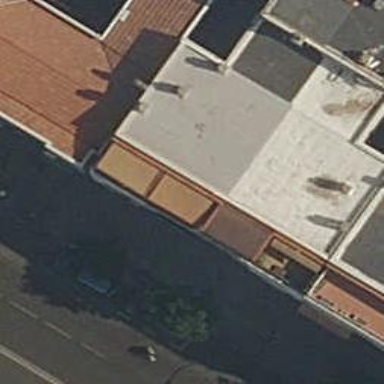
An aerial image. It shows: Clinic.